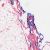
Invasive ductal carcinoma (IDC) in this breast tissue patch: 0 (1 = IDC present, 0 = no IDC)